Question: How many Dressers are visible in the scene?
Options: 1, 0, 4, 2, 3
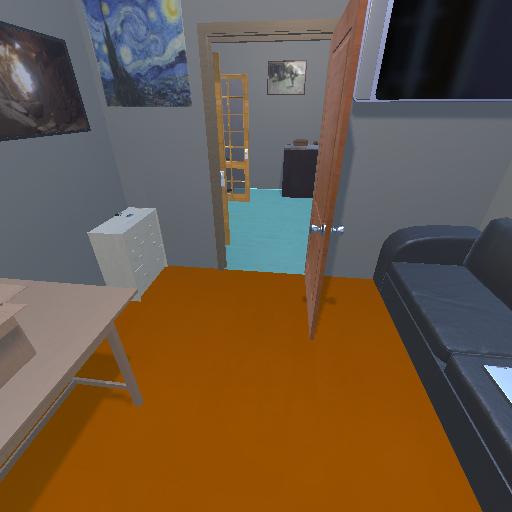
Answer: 1